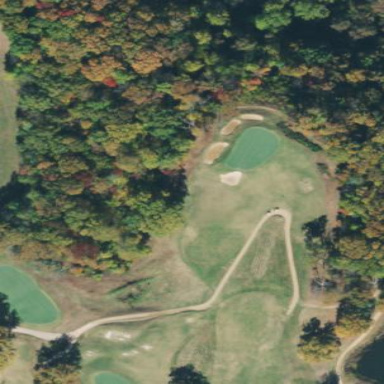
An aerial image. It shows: Golf fairway in the image.